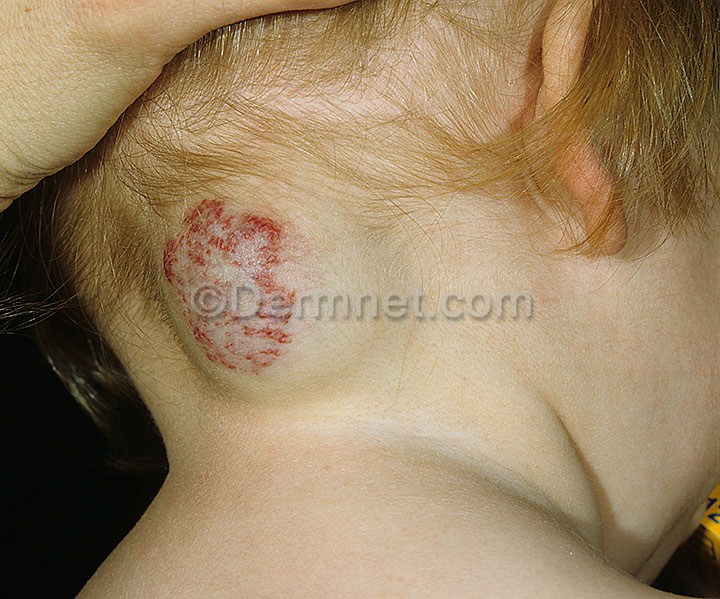
Disease: Vascular Tumors